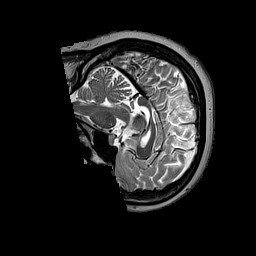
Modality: T2w
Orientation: sagittal
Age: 31
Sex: female
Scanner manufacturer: siemens
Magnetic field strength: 3 T
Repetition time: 3.2 s
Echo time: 0.212 s